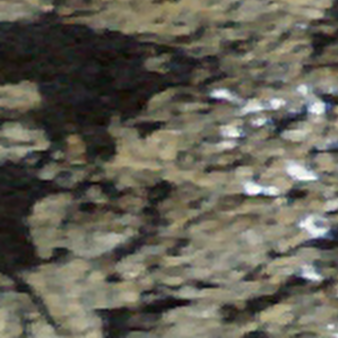
Label: other